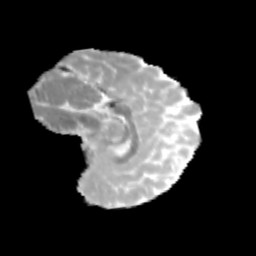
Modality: MD
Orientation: sagittal
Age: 10
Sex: female
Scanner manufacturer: siemens
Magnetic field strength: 3 T
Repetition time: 3.8 s
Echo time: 0.07 s